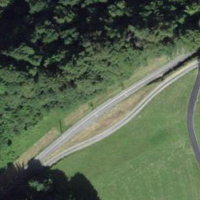
EUNIS habitat code: 43
Species observed at this site:
Bistorta officinalis